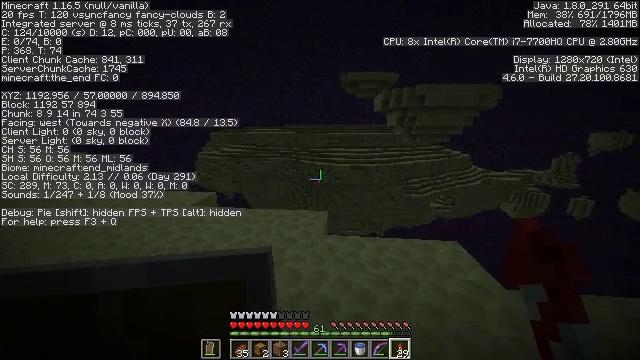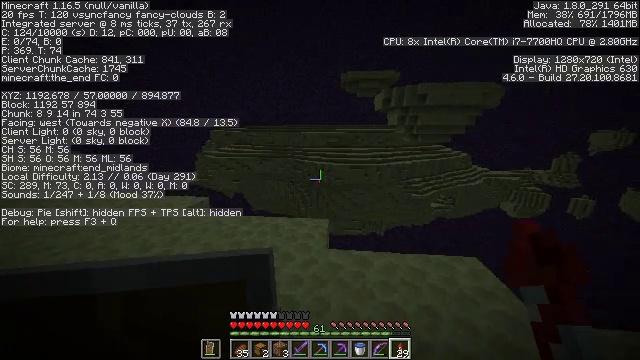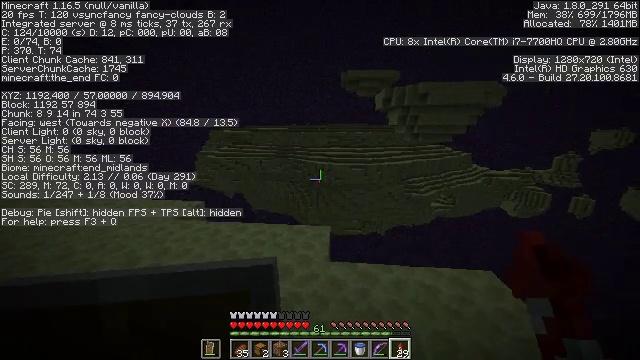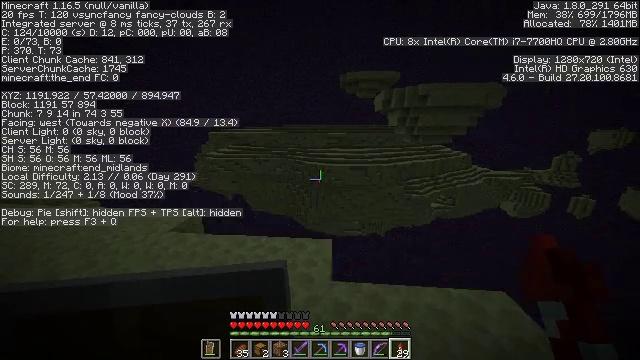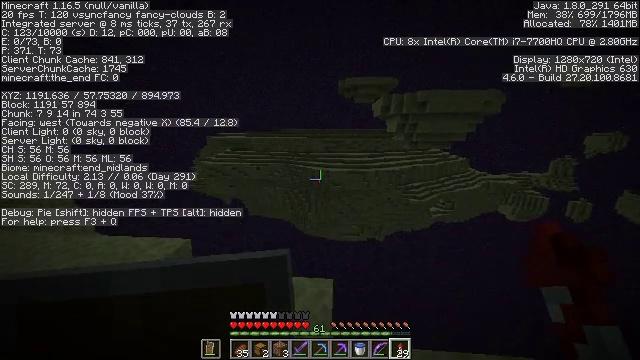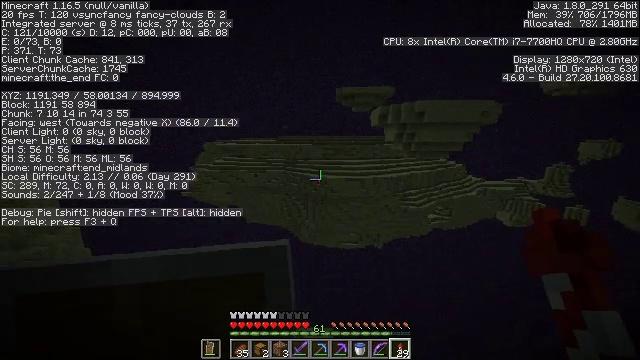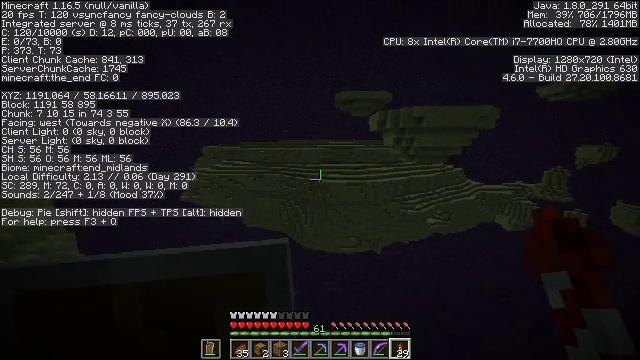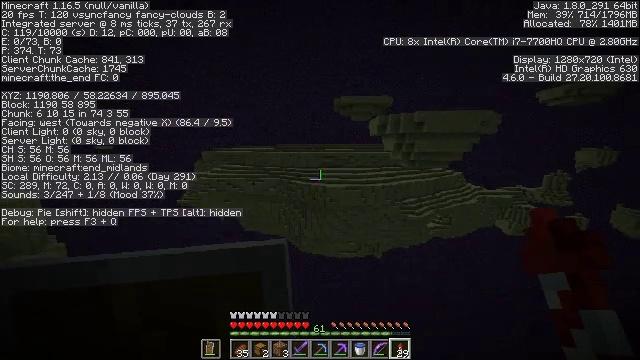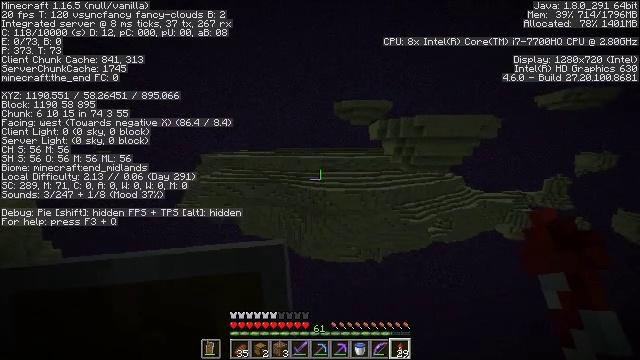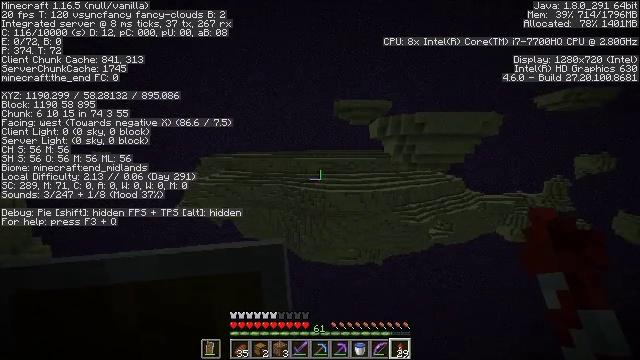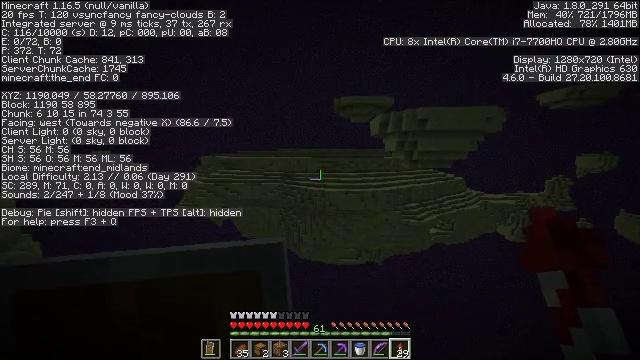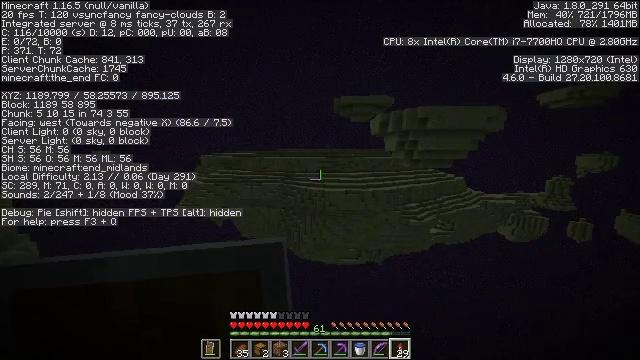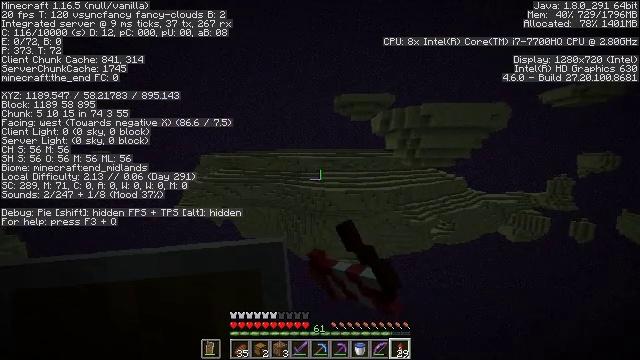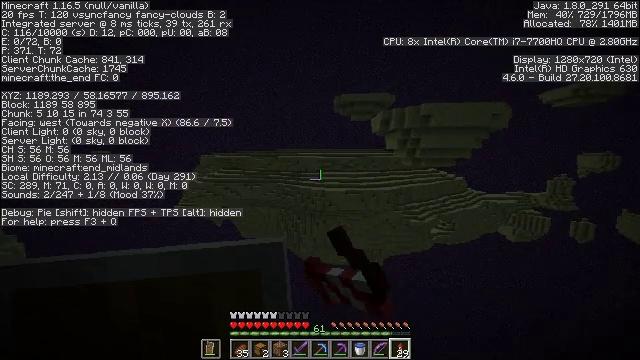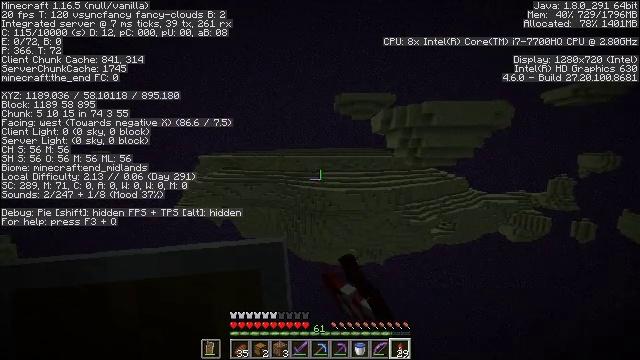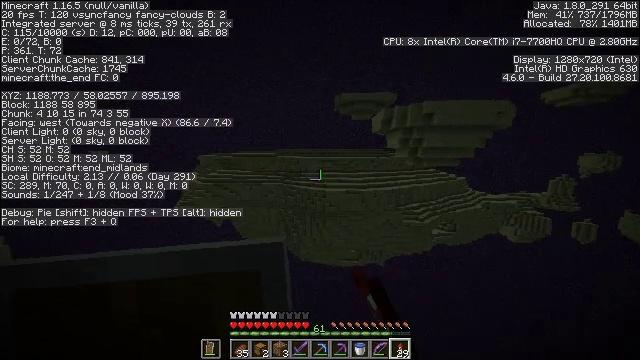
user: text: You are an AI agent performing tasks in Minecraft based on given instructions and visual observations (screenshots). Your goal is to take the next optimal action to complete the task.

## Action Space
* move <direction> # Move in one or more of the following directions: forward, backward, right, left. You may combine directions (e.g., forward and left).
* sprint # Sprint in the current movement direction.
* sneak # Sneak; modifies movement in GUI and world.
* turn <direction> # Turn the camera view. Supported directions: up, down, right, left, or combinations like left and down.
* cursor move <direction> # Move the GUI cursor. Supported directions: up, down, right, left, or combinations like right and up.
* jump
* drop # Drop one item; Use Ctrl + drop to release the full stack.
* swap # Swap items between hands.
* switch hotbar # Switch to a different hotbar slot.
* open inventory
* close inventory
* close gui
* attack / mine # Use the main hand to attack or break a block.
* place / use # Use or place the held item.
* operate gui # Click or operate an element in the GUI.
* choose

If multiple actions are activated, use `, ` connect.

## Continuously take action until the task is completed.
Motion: motion action
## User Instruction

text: Mine the end stone in the End dimension.
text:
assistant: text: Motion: move forward
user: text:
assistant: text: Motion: move forward
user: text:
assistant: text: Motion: move forward, jump
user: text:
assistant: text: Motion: move forward, jump
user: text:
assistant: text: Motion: move forward, turn up, jump
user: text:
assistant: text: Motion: move forward, turn up
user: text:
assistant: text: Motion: move forward, jump
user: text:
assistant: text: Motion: move forward, turn up, jump
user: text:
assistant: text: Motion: move forward, jump
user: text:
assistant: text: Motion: move forward
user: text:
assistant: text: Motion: move forward, use / place
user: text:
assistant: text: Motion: move forward, use / place
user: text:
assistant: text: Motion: move forward, use / place
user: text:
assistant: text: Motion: move forward, use / place
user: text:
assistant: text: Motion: move forward
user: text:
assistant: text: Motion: move forward, turn up
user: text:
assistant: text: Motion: move forward, turn up
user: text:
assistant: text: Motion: move forward
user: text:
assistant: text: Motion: move forward, turn up
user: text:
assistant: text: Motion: move forward, turn up
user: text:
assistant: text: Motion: move forward, turn up
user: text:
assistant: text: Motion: move forward, turn up
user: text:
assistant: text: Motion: move forward, turn up
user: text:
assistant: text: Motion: move forward
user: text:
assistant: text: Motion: no_op
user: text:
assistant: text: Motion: no_op
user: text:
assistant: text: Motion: turn up
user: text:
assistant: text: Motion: no_op
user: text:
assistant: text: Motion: no_op
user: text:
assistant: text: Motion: no_op